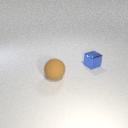
small blue metal cube to the right of large brown rubber sphere